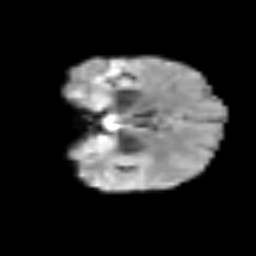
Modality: T2w
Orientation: coronal
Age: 59
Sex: female
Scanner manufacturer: siemens
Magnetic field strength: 3 T
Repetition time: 3.2 s
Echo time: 0.081 s